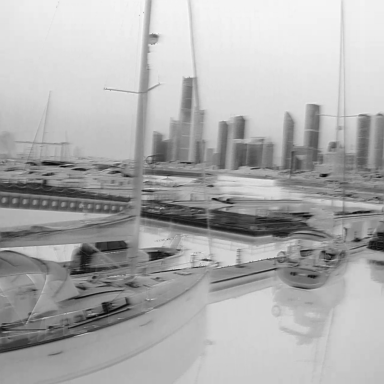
There is a sailboat in the infrared image.